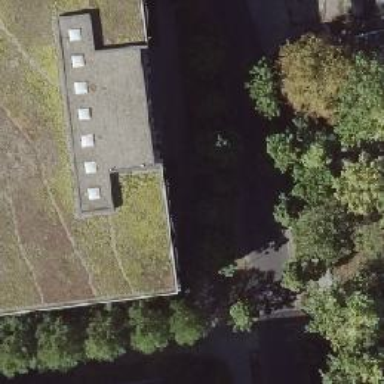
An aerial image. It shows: Multi-storey parking entrance.